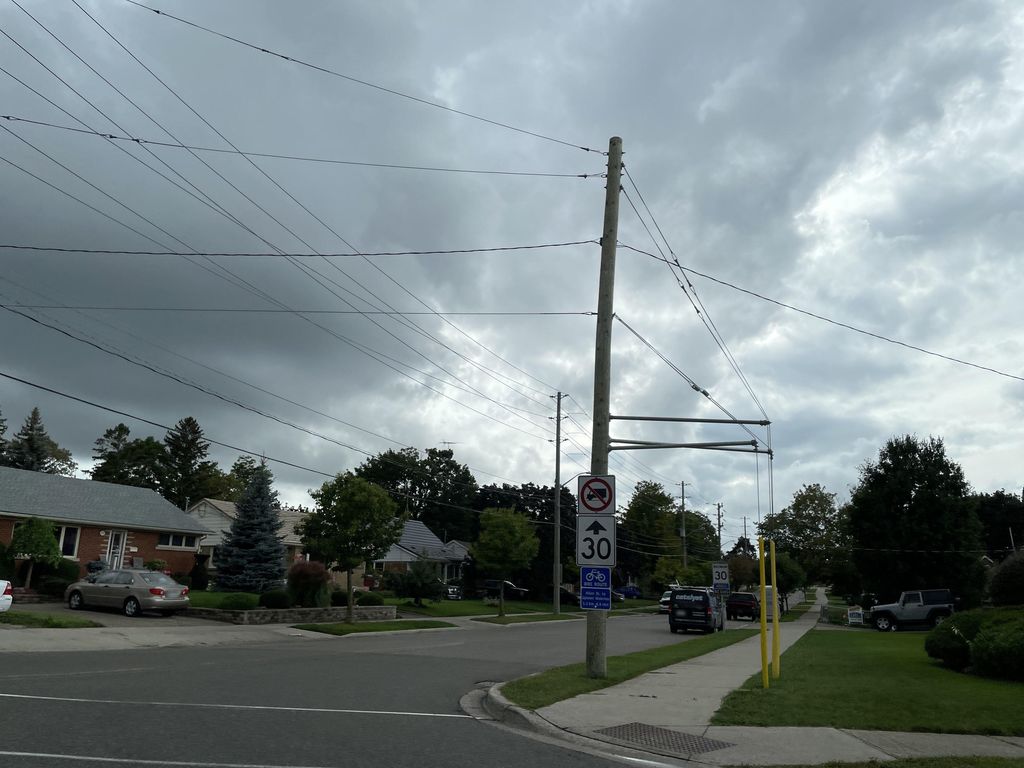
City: kitchener-waterloo